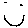
Label: smiley face